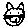
Label: cat